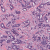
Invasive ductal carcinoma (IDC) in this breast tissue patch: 1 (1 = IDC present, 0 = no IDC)